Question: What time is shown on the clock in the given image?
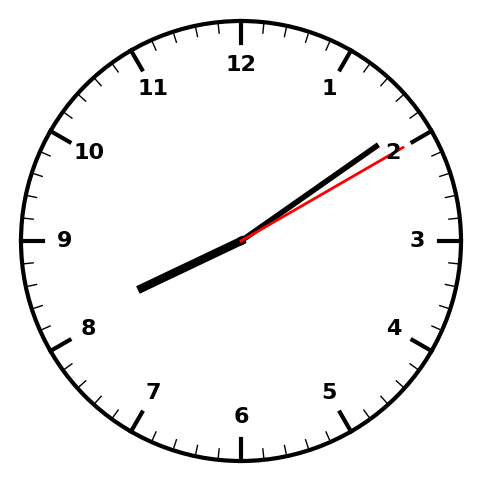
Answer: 08:09:10